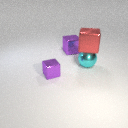
large purple metal cube behind large cyan metal sphere